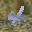
Label: 4